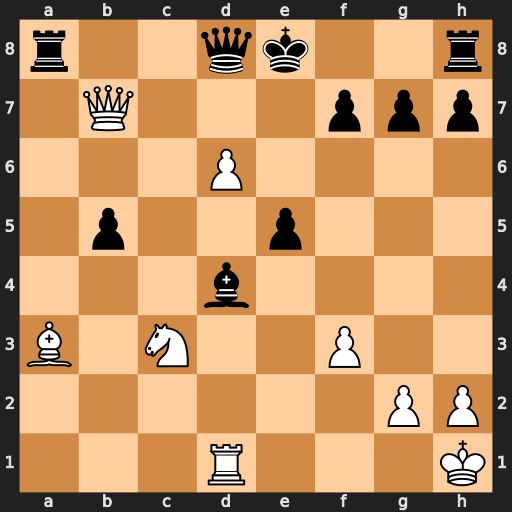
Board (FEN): r2qk2r/1Q3ppp/3P4/1p2p3/3b4/B1N2P2/6PP/3R3K
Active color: w
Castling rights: kq
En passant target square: -
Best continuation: d7+ Qxd7 Qxa8+